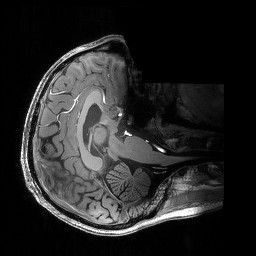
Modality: T1w
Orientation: axial